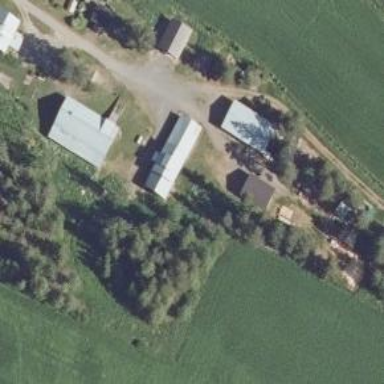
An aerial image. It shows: Farmyard area.